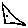
Label: triangle